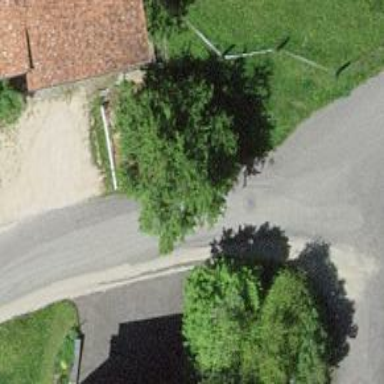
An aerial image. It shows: Residential road with asphalt surface and no sidewalks.